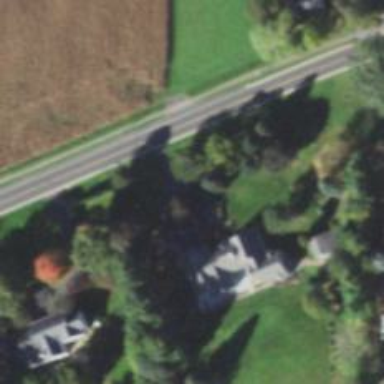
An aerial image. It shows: Driveway.